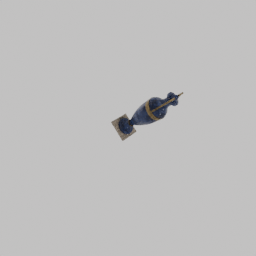
Label: decoration